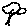
Label: tree